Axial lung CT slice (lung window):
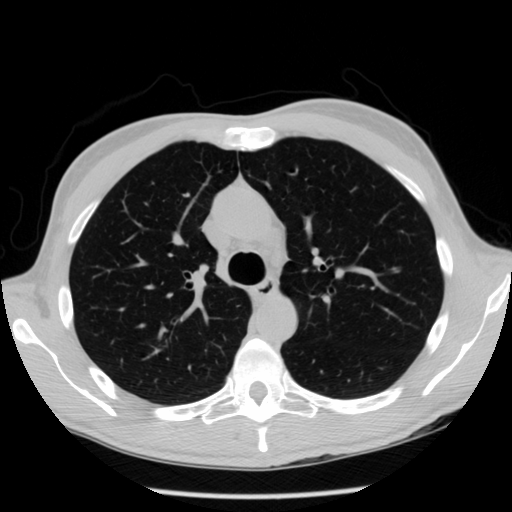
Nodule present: no